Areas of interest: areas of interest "Educational"
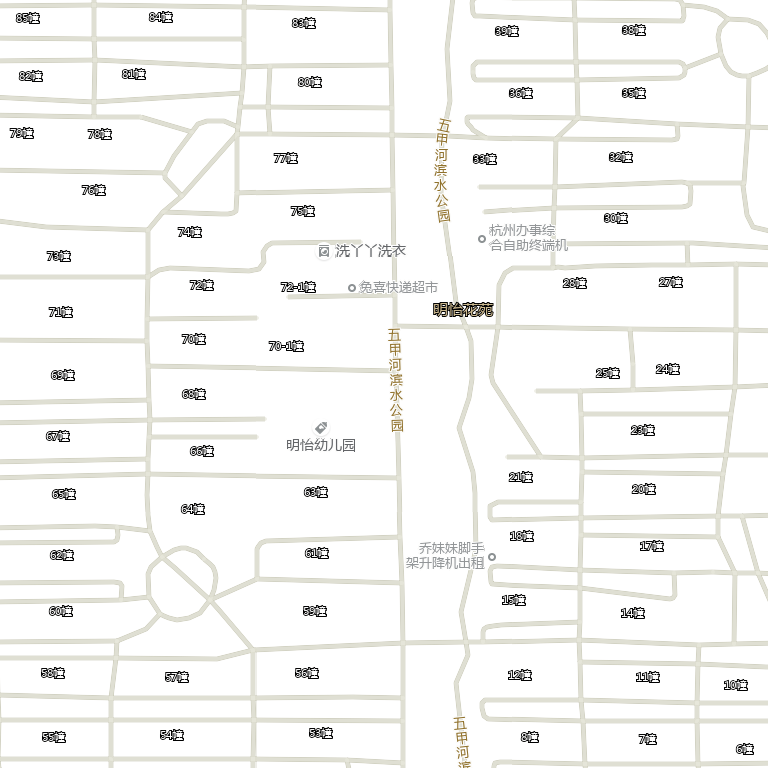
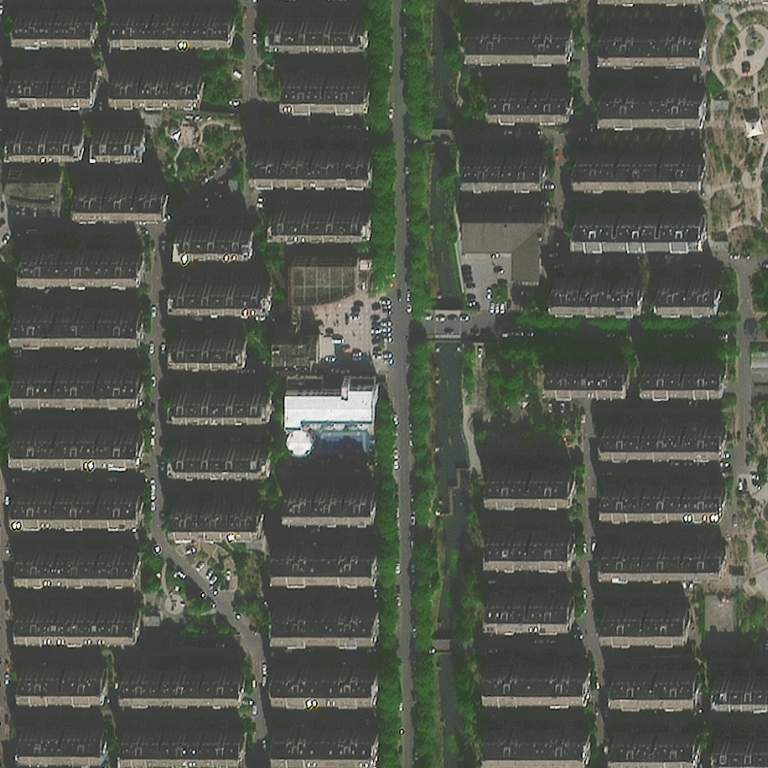